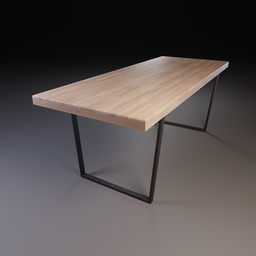
Label: furniture